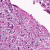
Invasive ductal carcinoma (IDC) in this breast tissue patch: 0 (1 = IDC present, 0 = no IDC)